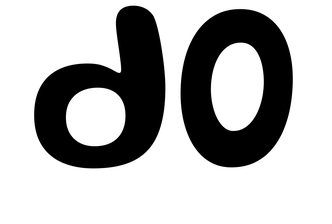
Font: Gluten_Medium